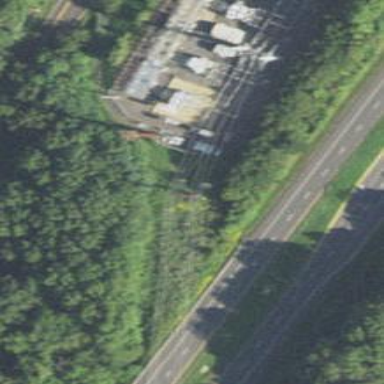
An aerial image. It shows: Mast tower used for communication.